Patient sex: M
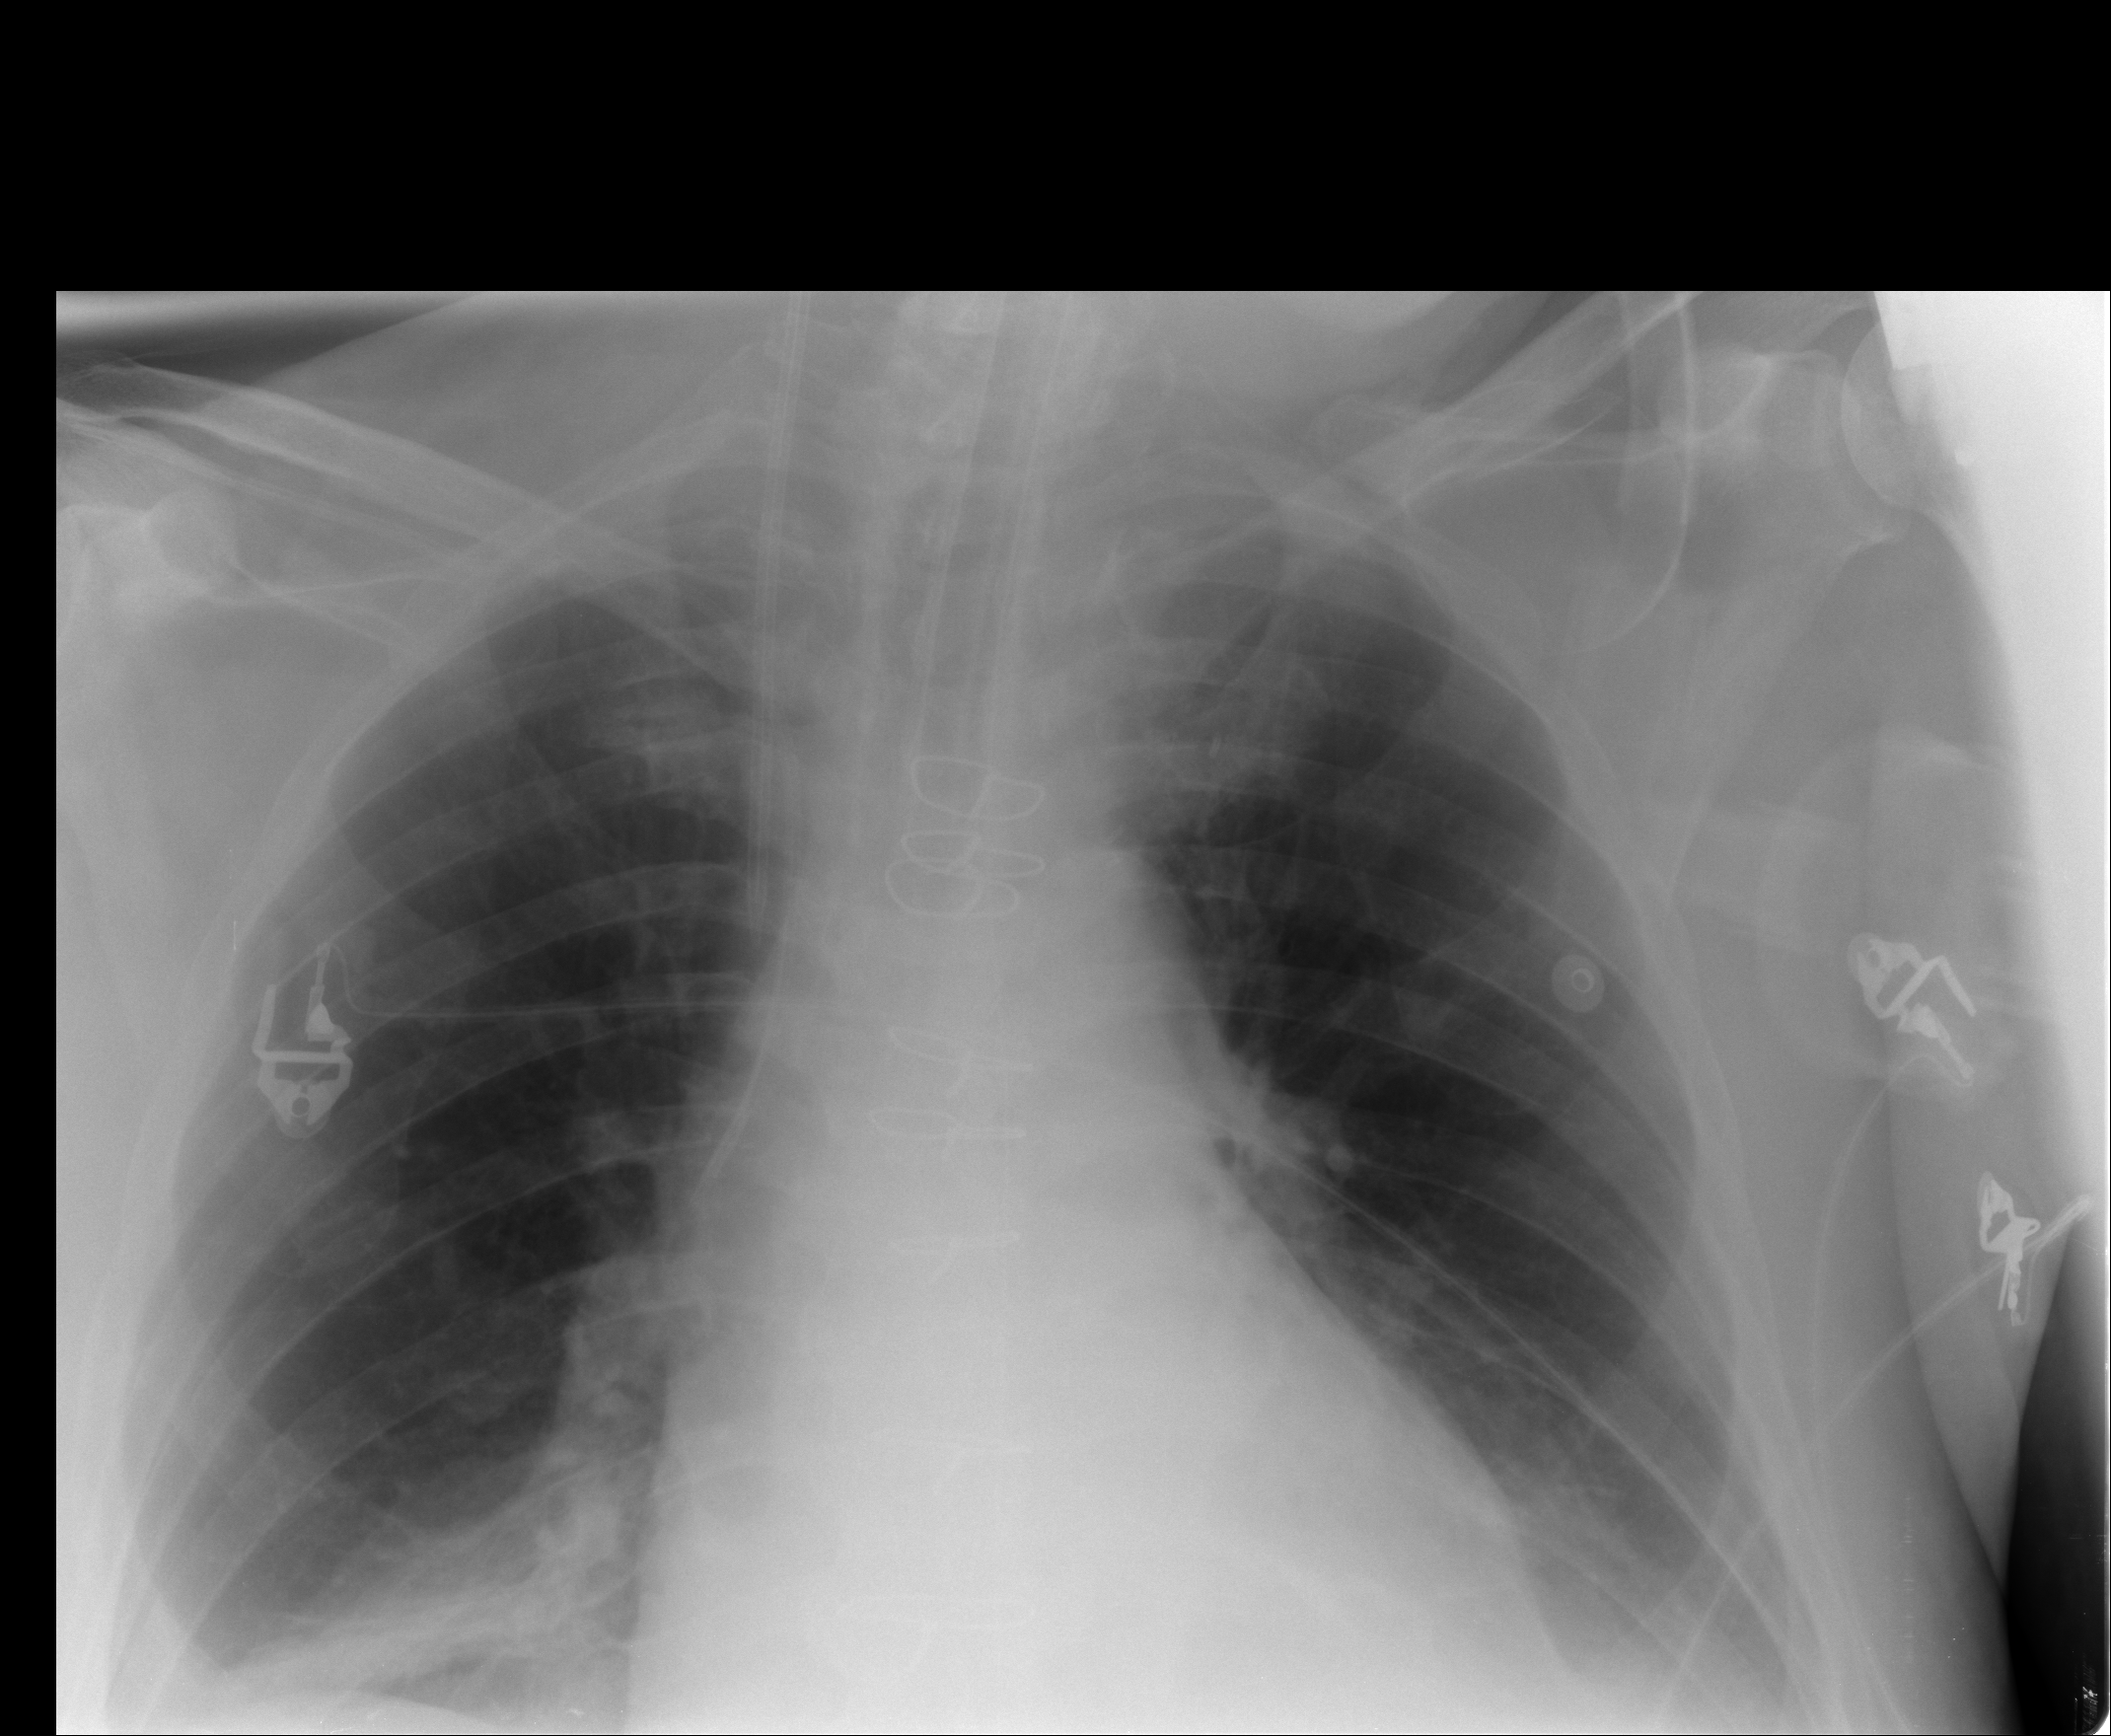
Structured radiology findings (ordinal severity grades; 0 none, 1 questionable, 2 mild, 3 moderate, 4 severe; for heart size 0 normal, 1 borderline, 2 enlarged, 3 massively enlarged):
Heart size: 2
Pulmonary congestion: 0
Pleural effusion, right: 0
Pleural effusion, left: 2
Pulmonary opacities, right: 0
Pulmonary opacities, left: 0
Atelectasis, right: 2
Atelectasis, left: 1